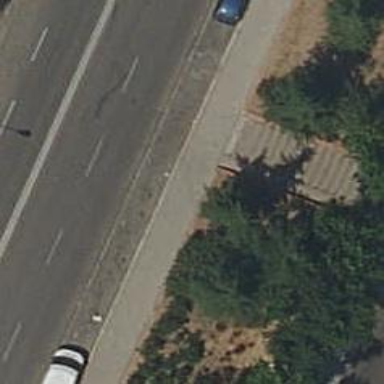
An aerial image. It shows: Set of steps on the road with ramp.